Current action and preconditions to check: trajectory_clear

Your task: For each precondition in the list above, predict whether it will hold at this action.

Consider the current scene as observed from the mobile robot's camera, and analyze the predicted future states of all dynamic agents (e.g., people, animals, vehicles, or any moving entities) within the NEXT SECOND.

IMPORTANT: Only answer "very likely" if you are absolutely certain—based on strong, clear evidence—that a dynamic agent will violate the precondition in the predicted future state. Do NOT answer "very likely" for unlikely, ambiguous, or low-probability risks.

Ask yourself for each precondition: Is there a high probability, with clear and convincing evidence, that the predicted future states of any dynamic agent will interfere with the predicted future state of the currently executing action within the NEXT SECOND, causing that precondition to fail?

Assess the risk level based on these predictions. Use "likely" or "very likely" if motions create a clear risk of interference.

Use "neutral" or "improbable" if agents are nearby but their predicted paths are clearly diverging or non-conflicting.

Failure Risk Categories: "very improbable", "improbable", "neutral", "likely", "very likely"

Answer Format: Output ONLY the probability_of_failure value from these categories: "very improbable", "improbable", "neutral", "likely", "very likely"

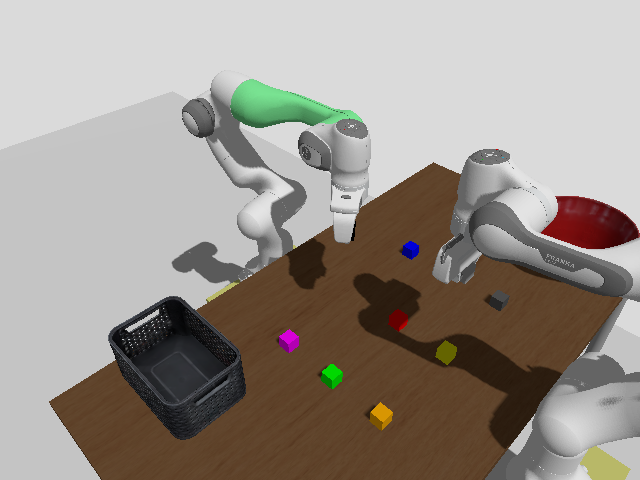

Answer: improbable